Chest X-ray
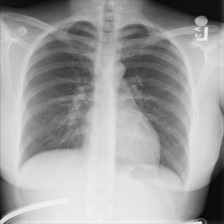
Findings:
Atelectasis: negative
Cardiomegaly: negative
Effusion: negative
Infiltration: negative
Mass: negative
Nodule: negative
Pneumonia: negative
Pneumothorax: negative
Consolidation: negative
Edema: negative
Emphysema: negative
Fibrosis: negative
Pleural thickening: negative
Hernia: negative